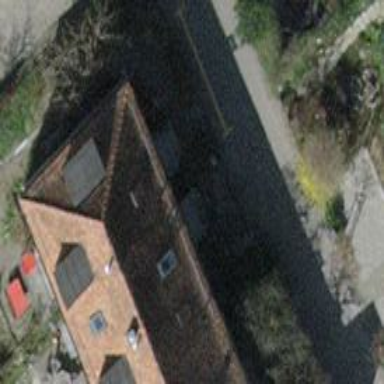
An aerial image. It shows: Terrace building.